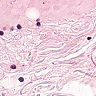
Metastatic tissue present: no